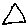
Label: triangle